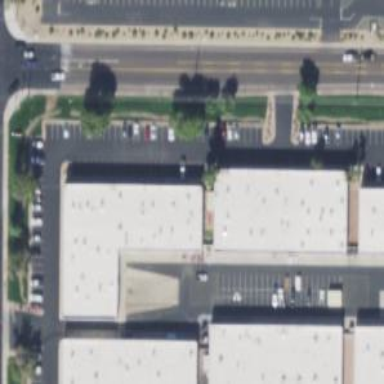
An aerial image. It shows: Commercial building.